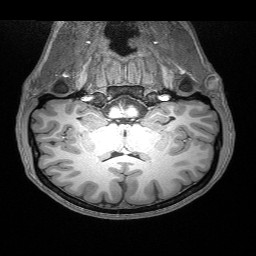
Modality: T1w
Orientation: sagittal
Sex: female